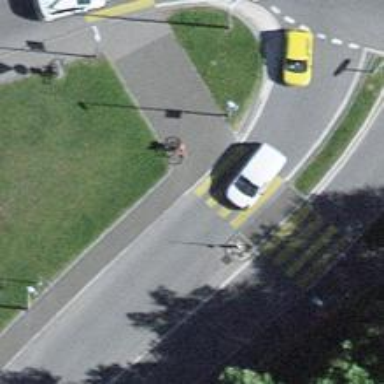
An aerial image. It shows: Uncontrolled zebra crossing with notable zebra markings.